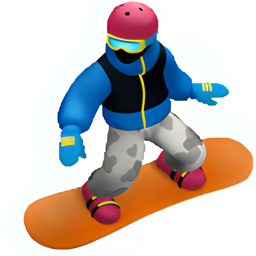
Name: snowboarder
Emoji: 🏂
Group: People & Body
Sub-group: person-sport